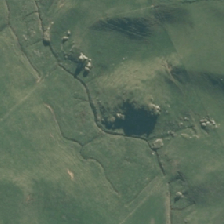
Land cover: deciduous_hardwood